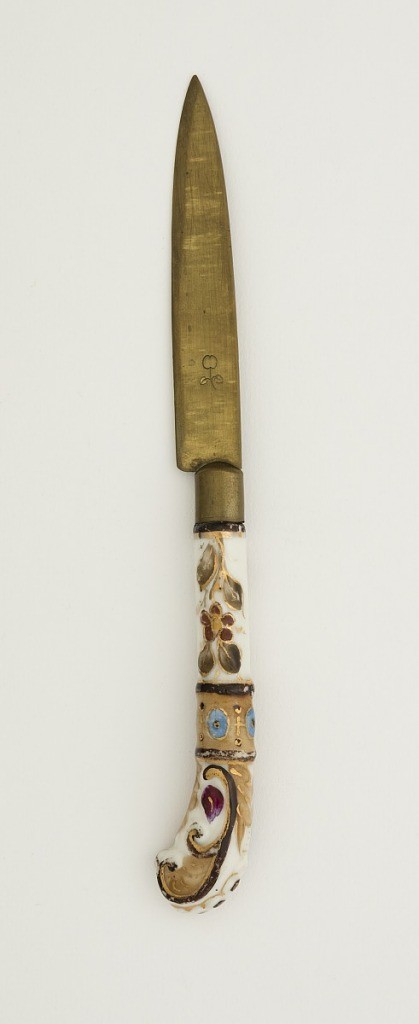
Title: Knife with Porcelain Handle
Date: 19th century
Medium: porcelain, vitreous enamel, gold (handle); brass (blade)
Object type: knife
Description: Leaf-shaped brass blade, brass ferrule. Pistol-shaped porcelain handle. Painted floral design in yellow, brown, blue, red and gold on a white ground.